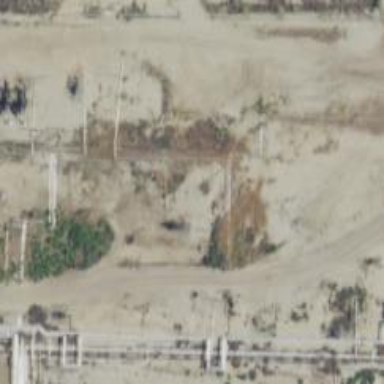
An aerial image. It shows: Petroleum well that is man-made.